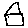
Label: house